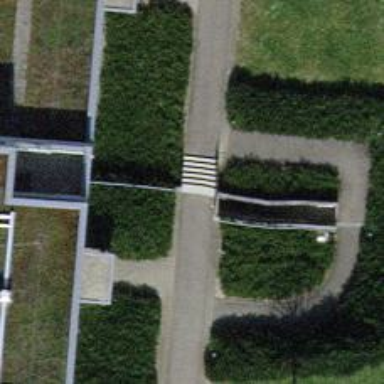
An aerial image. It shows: Set of concrete steps.